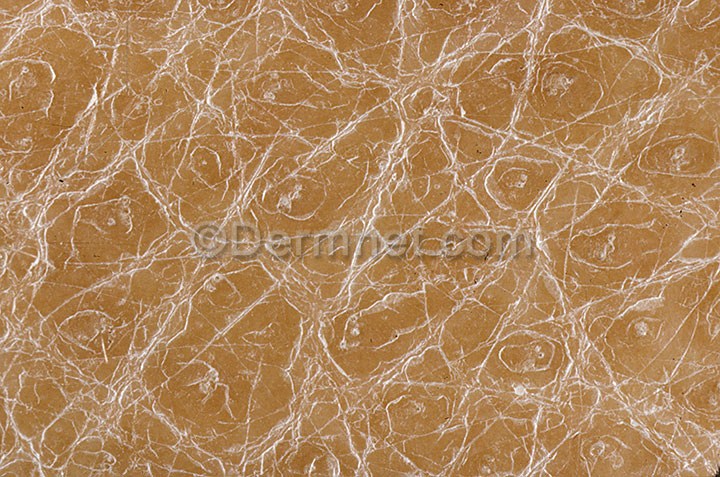
Disease: Atopic Dermatitis Photos